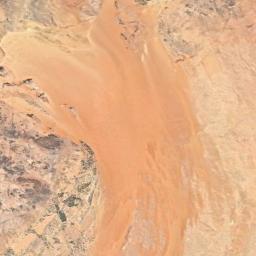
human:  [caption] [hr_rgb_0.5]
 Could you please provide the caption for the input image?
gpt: The yellow desert is next to the bare land .

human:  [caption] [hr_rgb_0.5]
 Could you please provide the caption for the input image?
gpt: There is a small jungle in this desert .

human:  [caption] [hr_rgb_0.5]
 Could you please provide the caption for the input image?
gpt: The yellow desert covers the brown bare land .

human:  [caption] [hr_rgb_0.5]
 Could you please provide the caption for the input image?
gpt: The desert with yellow sand is surrounded by some mountains .

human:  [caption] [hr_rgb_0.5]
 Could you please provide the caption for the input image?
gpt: A desert covered with sand and some bare land .